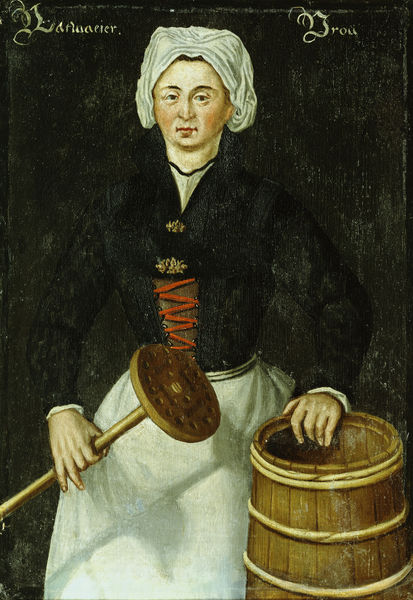
Titel: Vrouw uit Wadwaay
Standort: Amsterdam
Institution: Rijksmuseum
Schlagwörter: weiß, braun, frau, hintergrund, holz, kleid, schwarz, rot, tuch, haube, augen, bluse, gesicht, kragen, hals, porträt, gewand, schnur, brosche, arbeit, genre, schürze, magd, schrift, mieder, inschrift, fass, butter, schnürung, beischrift, blic, stampfer